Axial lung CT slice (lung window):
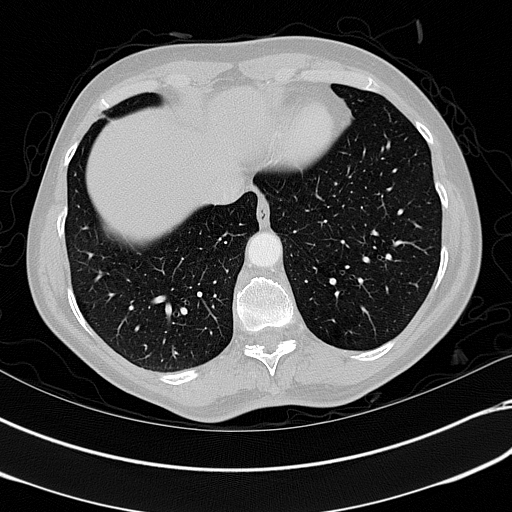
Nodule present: no